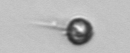
Label: Acanthoica_quattrospina